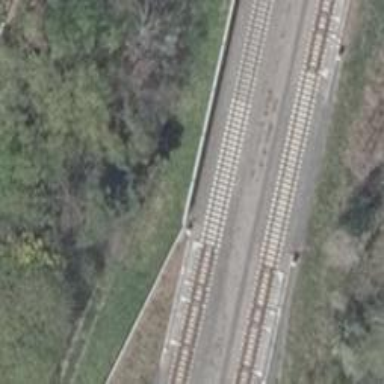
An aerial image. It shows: Railway switch with the turnout pointing to the right.